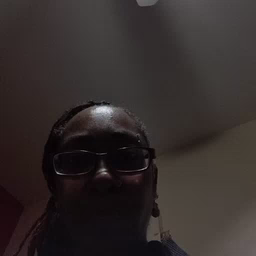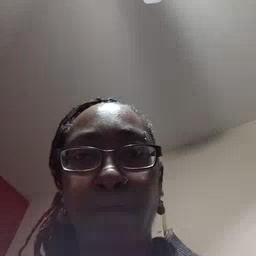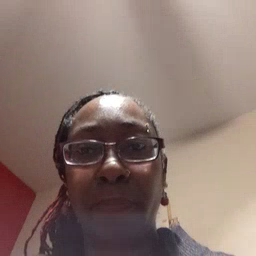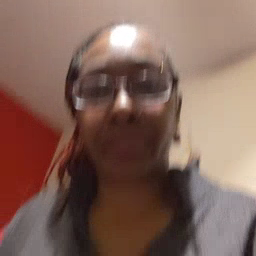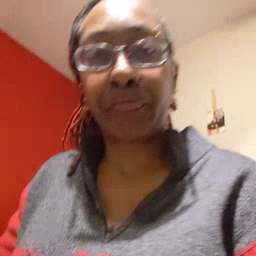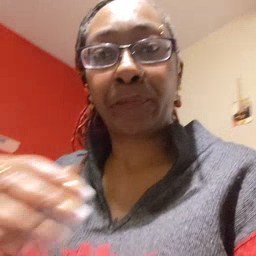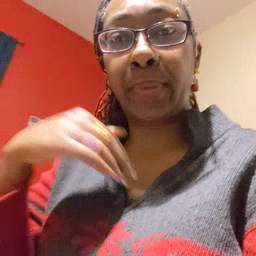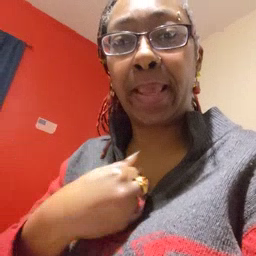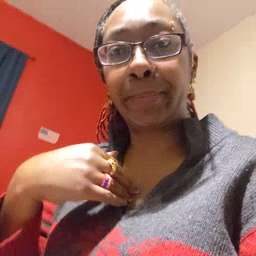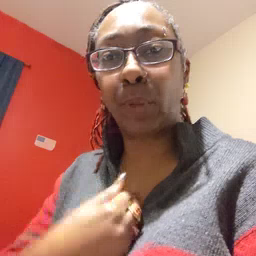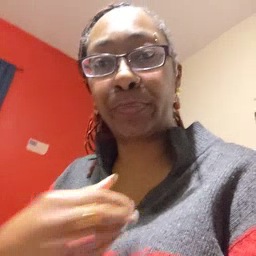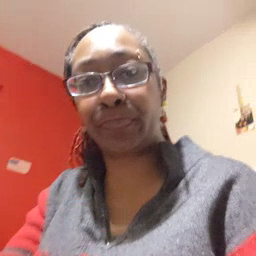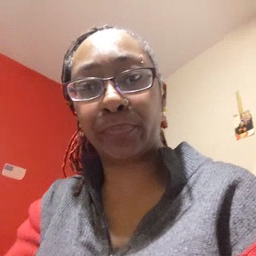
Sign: animal